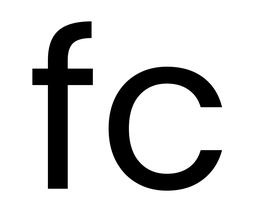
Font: Poppins-Regular